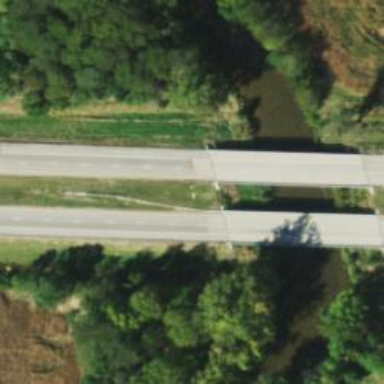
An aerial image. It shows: Asphalt road on bridge. The road is trunk highway and is motorway and expressway.